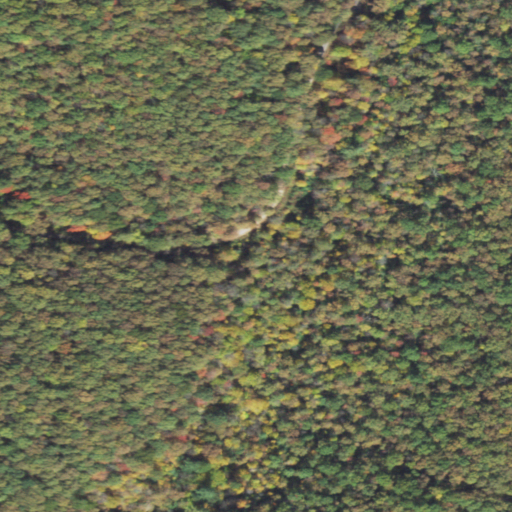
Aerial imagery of valley in Pennsylvania named Wildcat Hollow containing deciduous forest, mixed forest, open development, grassland, and evergreen forest